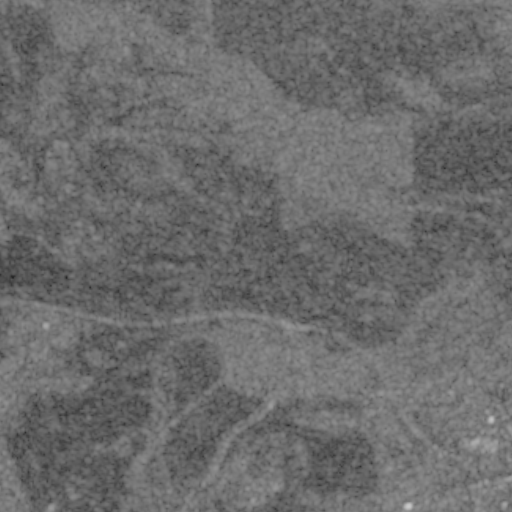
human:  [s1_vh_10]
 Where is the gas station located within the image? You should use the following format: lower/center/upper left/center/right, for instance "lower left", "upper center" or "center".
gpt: The gas station is located in the lower right of the image.
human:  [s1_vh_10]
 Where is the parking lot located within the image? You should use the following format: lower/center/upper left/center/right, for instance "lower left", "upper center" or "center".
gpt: The parking lot is located in the lower right of the image.
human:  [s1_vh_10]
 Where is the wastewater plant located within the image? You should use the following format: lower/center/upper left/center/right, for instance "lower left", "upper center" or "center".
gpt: The wastewater plant is located in the lower right of the image.
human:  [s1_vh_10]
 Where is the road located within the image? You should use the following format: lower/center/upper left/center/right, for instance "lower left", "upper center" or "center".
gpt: There is no road in the image.

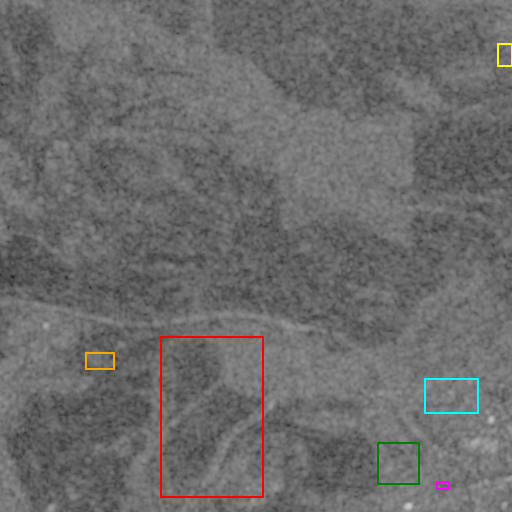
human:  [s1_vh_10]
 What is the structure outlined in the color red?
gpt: The structure outlined in red is a crop field.
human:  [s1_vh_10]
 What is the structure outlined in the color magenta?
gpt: The structure outlined in magenta is a gas station.
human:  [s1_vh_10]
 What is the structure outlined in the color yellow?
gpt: The structure outlined in yellow is a landfill.
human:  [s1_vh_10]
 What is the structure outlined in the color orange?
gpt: The structure outlined in orange is a park.
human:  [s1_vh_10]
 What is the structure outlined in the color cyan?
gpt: The structure outlined in cyan is a quarry.
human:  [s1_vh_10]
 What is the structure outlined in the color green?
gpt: The structure outlined in green is a wastewater plant.
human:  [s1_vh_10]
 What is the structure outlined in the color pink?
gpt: There is no pink outline.